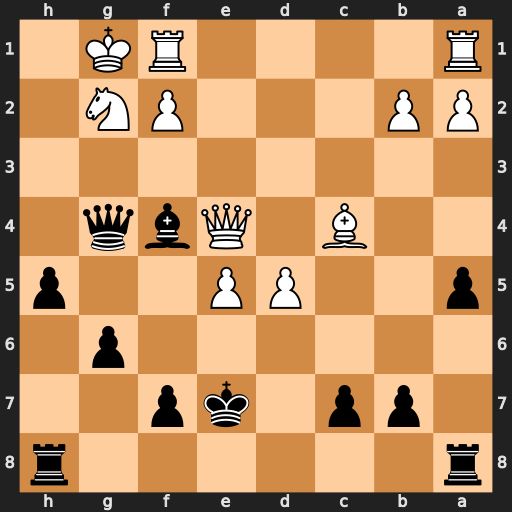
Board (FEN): r6r/1pp1kp2/6p1/p2PP2p/2B1Qbq1/8/PP3PN1/R4RK1
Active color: b
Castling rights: -
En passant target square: -
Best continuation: Bh2+ Kxh2 Qxe4